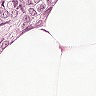
Metastatic tissue present: yes